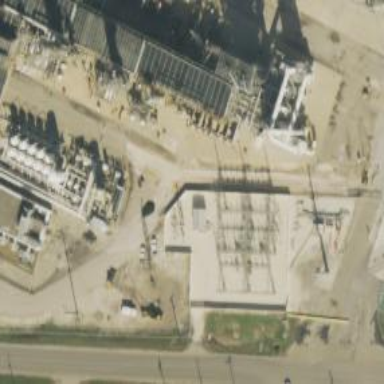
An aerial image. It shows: Switch for power supply.